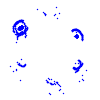
Particle: proton